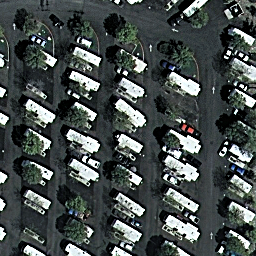
Label: residential